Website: walmart
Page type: payment
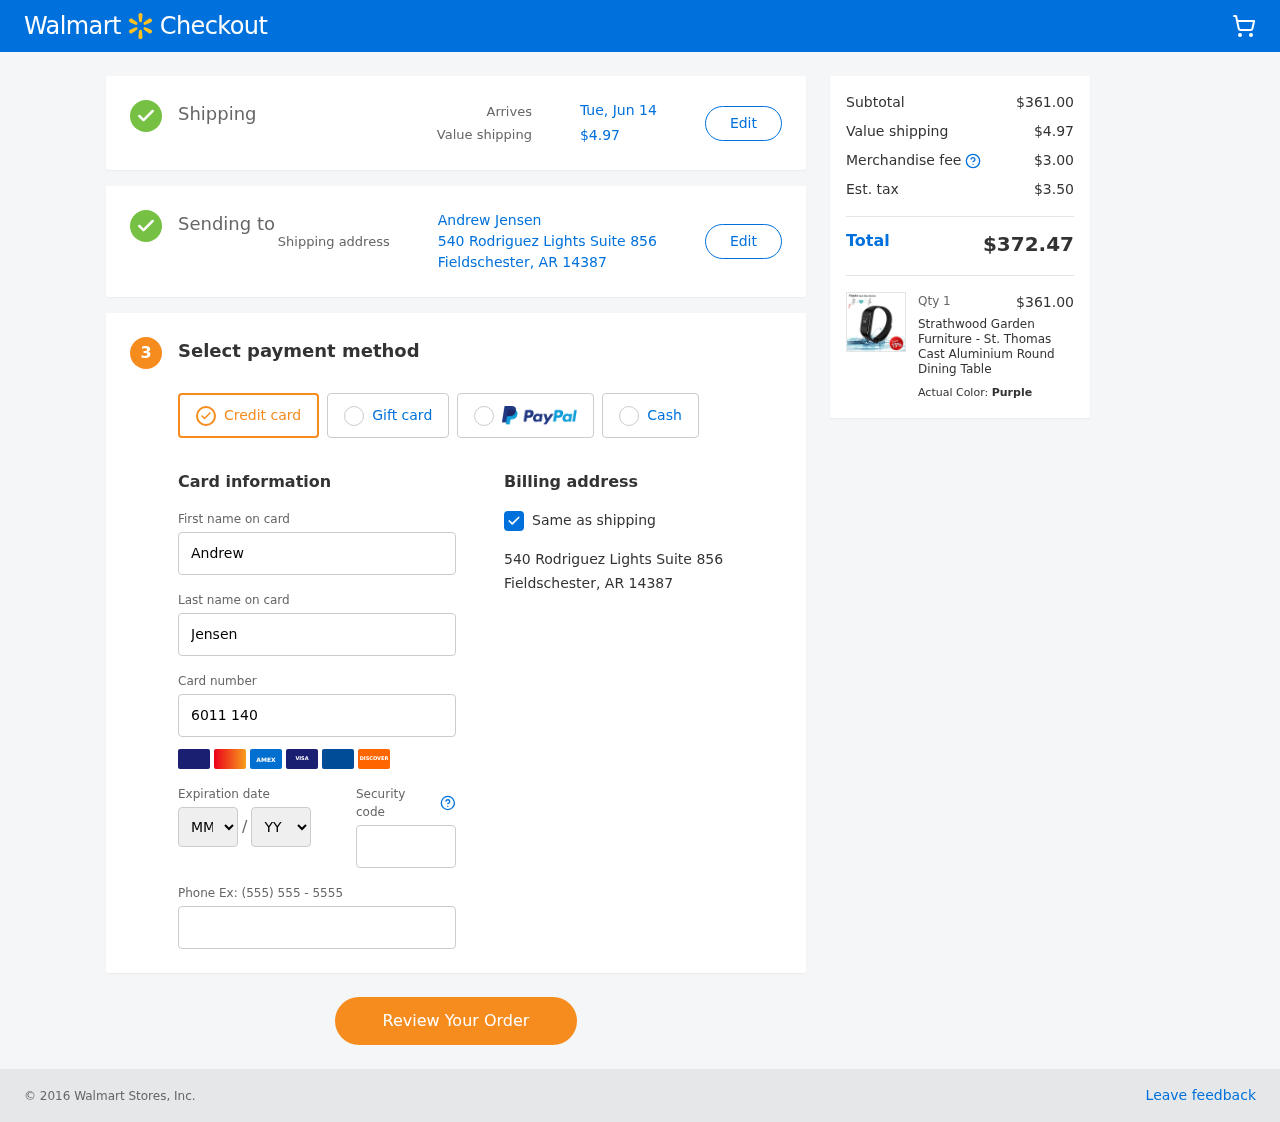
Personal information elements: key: PII_CARD_EXPIRY_MONTH
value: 02
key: PII_CARD_EXPIRY_YEAR
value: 27
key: PII_CITY_STATE_ZIP
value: Fieldschester, AR 14387
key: PII_FULLNAME
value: Andrew Jensen
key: PII_STREET
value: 540 Rodriguez Lights Suite 856
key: PII_FIRSTNAME
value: Andrew
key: PII_LASTNAME
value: Jensen
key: PII_CARD_NUMBER
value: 6011 1400 2575 7756
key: PII_CARD_CVV
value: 354
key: PII_PHONE
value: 9195297371
Product elements: key: PRODUCT1_NAME
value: Strathwood Garden Furniture - St. Thomas Cast Aluminium Round Dining Table
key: PRODUCT1_PRICE
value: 361
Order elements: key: ORDER_DELIVERY_DATE
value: Tue, Jun 14
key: ORDER_SHIPPING_COST
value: $4.97
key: ORDER_SUBTOTAL
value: $361.00
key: ORDER_MERCHANDISE_FEE
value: $3.00
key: ORDER_TAX
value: $3.50
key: ORDER_TOTAL
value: $372.47
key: ORDER_NUM_ITEMS
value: Qty 1